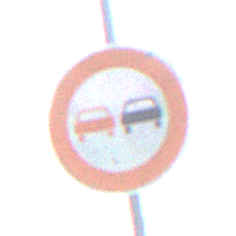
Verkehrszeichen: Ueberholverbot
Umgebung: Outdoor, Nature
Tageszeit: MorningAfternoon
Wetter: PartlyCloudy
Licht: Natural
Jahreszeit: NotSpecified
Kontrast: HighContrast